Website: walmart
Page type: billing-address
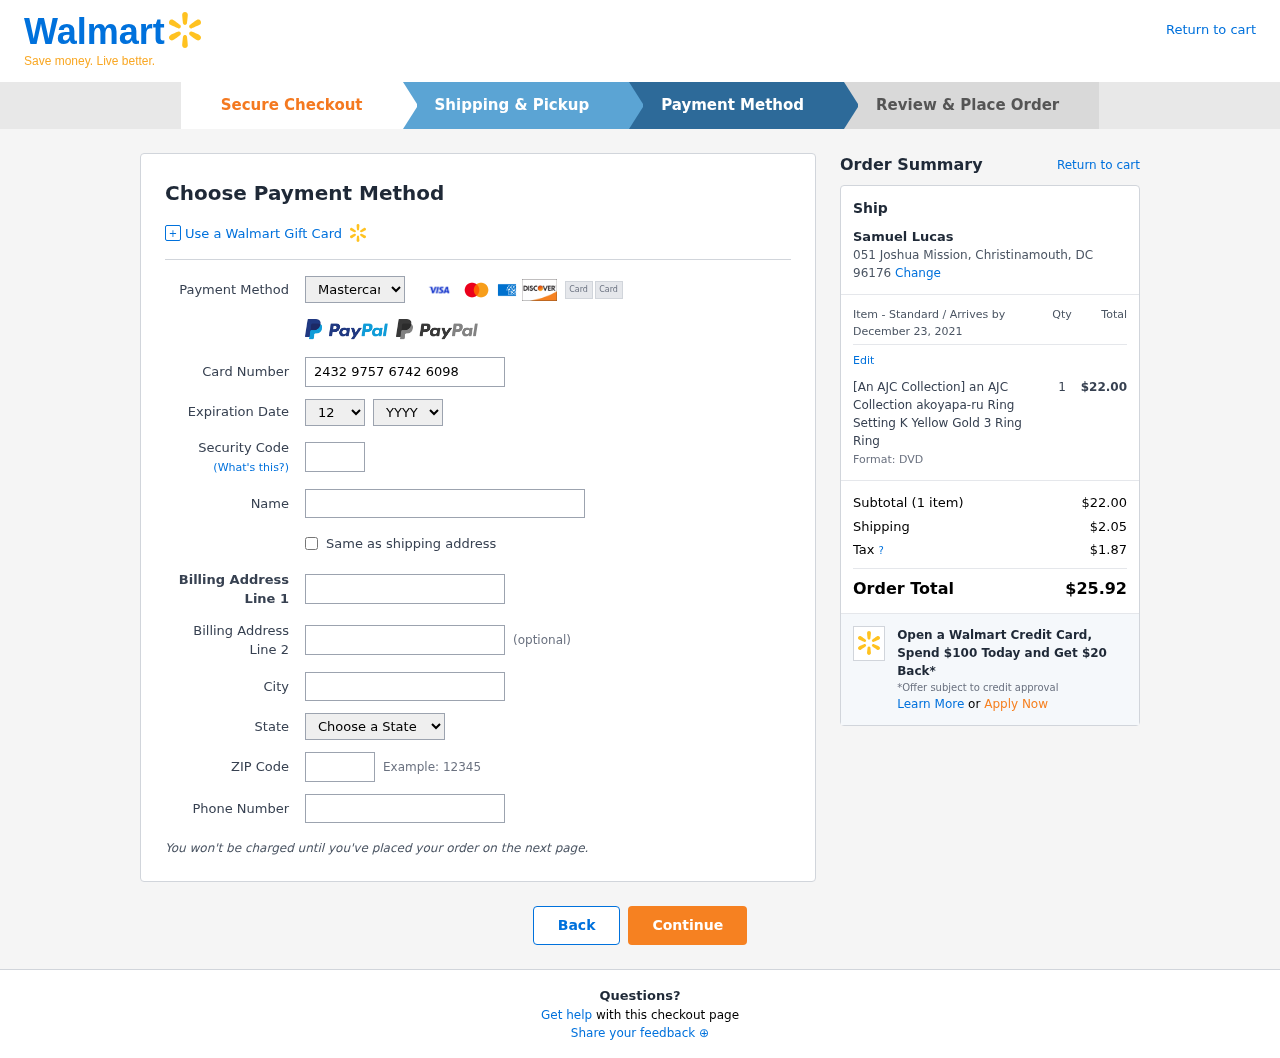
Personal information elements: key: PII_CARD_CVV
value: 997
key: PII_CARD_EXPIRY_MONTH
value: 12
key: PII_CARD_EXPIRY_YEAR
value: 28
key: PII_CARD_NUMBER
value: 2432 9757 6742 6098
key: PII_CARD_TYPE
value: Mastercard
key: PII_CITY
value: Christinamouth
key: PII_CITY_STATE_ZIP
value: Christinamouth, DC 96176
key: PII_FULLNAME
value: Samuel Lucas
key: PII_PHONE
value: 3683538341
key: PII_POSTCODE
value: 96176
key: PII_STATE
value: DC
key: PII_STREET
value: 051 Joshua Mission
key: PII_STREET2
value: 6885 Billy Plains
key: PII_FULLNAME2
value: Samuel Lucas
Product elements: key: PRODUCT1_NAME
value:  [An AJC Collection] an AJC Collection akoyapa-ru Ring Setting K Yellow Gold 3 Ring Ring
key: PRODUCT1_PRICE
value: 22
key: PRODUCT1_QUANTITY
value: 1
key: PRODUCT1_DESC
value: Format: DVD
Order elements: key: ORDER_DELIVERY_DATE
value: December 23, 2021
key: ORDER_NUM_ITEMS
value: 1
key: ORDER_SUBTOTAL
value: $22.00
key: ORDER_SHIPPING_COST
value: $2.05
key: ORDER_TAX
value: $1.87
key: ORDER_TOTAL
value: $25.92